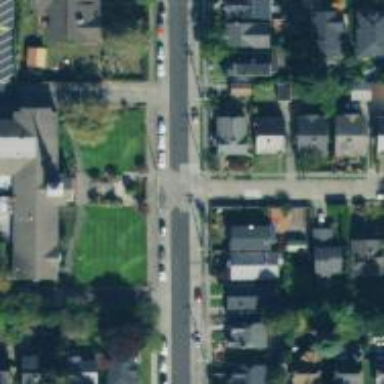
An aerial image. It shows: Residential road with separate sidewalk.